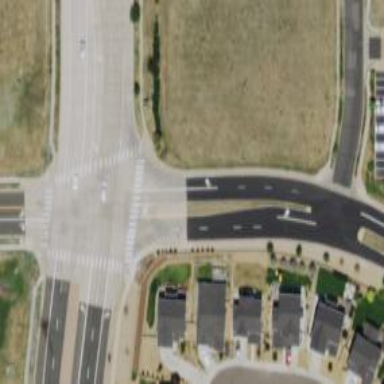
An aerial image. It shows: Marked road crossing.